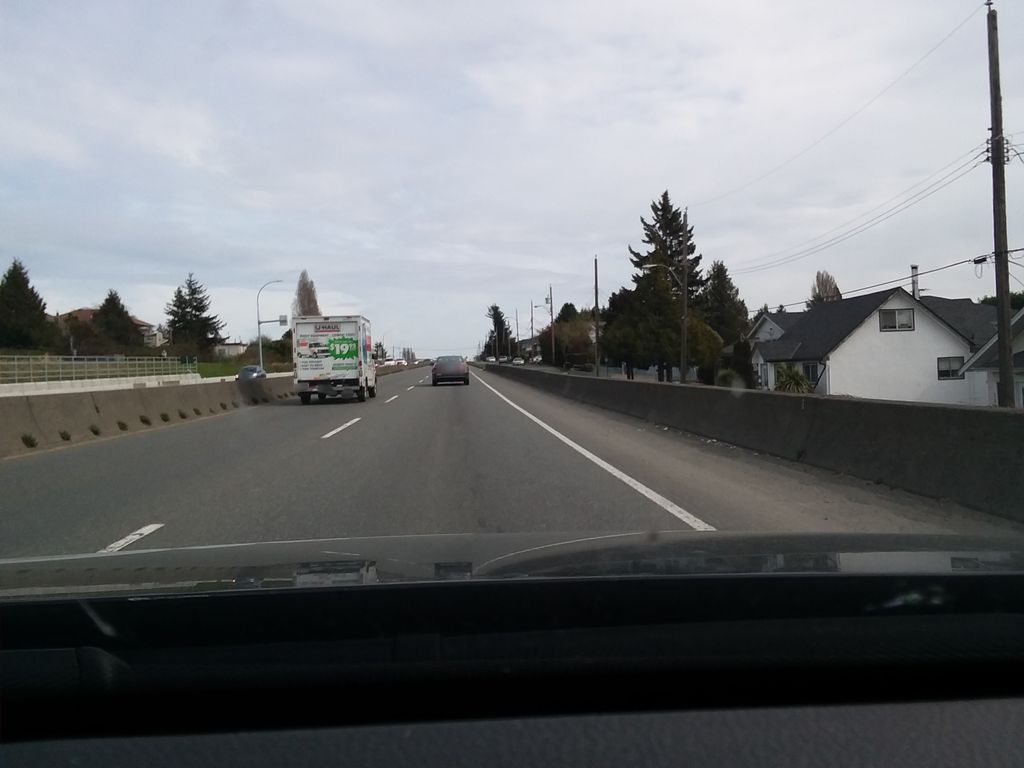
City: victoria